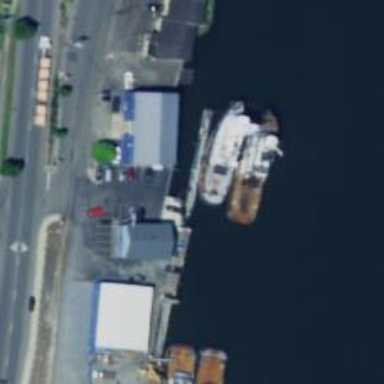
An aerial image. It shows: Man-made pier.